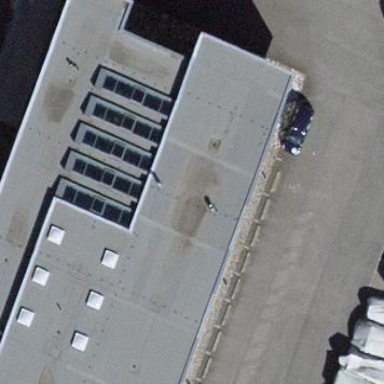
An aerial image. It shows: Industrial building.